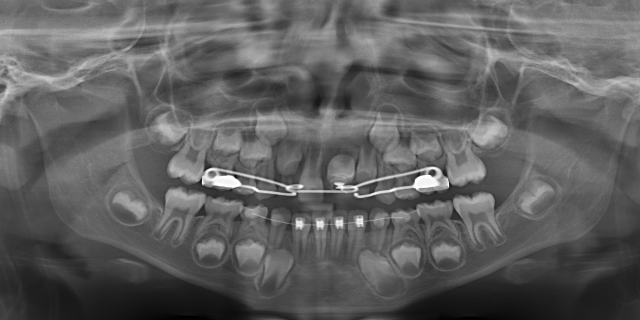
child